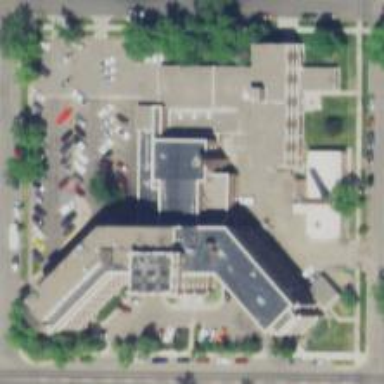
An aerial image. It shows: Healthcare facility identified as hospital.